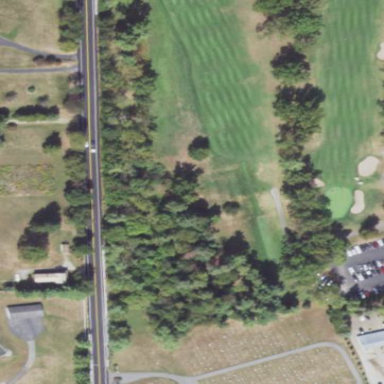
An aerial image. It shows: Golf fairway surrounded by grass.